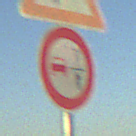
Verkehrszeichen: VerbotUeberholenEinspurigeFahrzeuge
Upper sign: DoppelkurveRechts
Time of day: SunriseSunset
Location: Outdoor (Nature)
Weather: Clear
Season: NotSpecified
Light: Natural